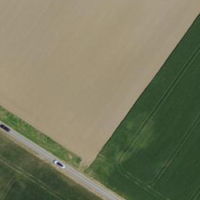
EUNIS habitat code: 52
Species observed at this site:
Eschscholzia californica